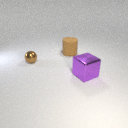
large brown rubber cylinder behind large purple metal cube